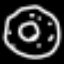
Label: donut